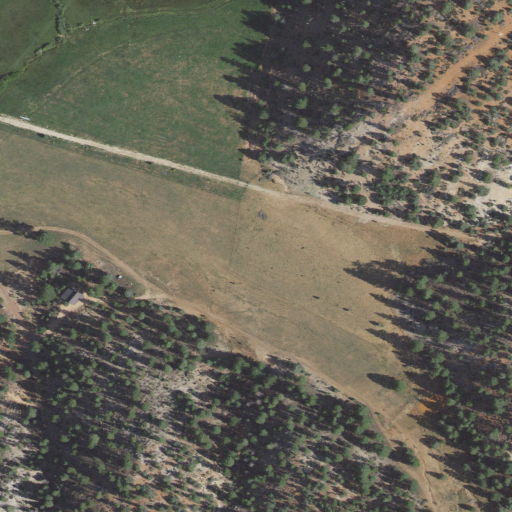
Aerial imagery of valley in Utah named Johnson Canyon containing evergreen forest, shrub, deciduous forest, woody wetlands, and open development